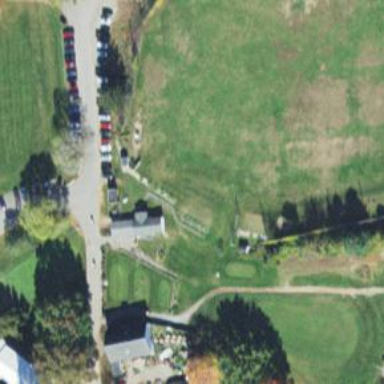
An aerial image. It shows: Golf tee.